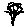
Label: flower